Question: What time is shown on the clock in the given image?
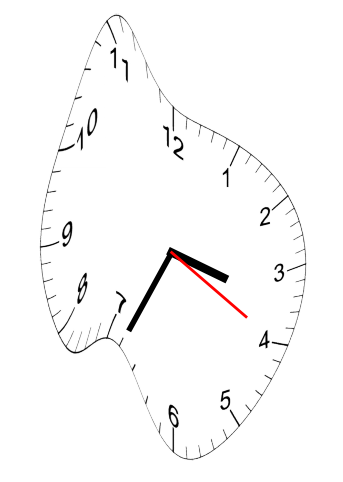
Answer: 03:34:20